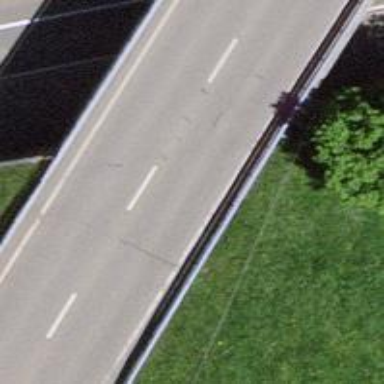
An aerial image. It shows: Bridge with asphalt surface carrying trunk highway.